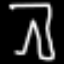
Label: pants